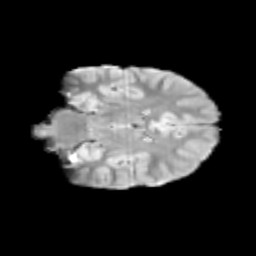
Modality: T2w
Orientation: coronal
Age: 9
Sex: male
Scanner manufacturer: siemens
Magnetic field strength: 3 T
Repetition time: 3.8 s
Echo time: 0.07 s